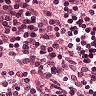
Metastatic tissue present: no